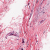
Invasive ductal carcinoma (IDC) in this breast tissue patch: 0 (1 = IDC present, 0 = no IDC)